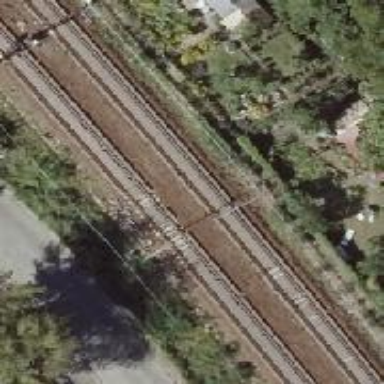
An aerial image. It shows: Railway milestone with catenary mast.